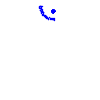
Particle: pion